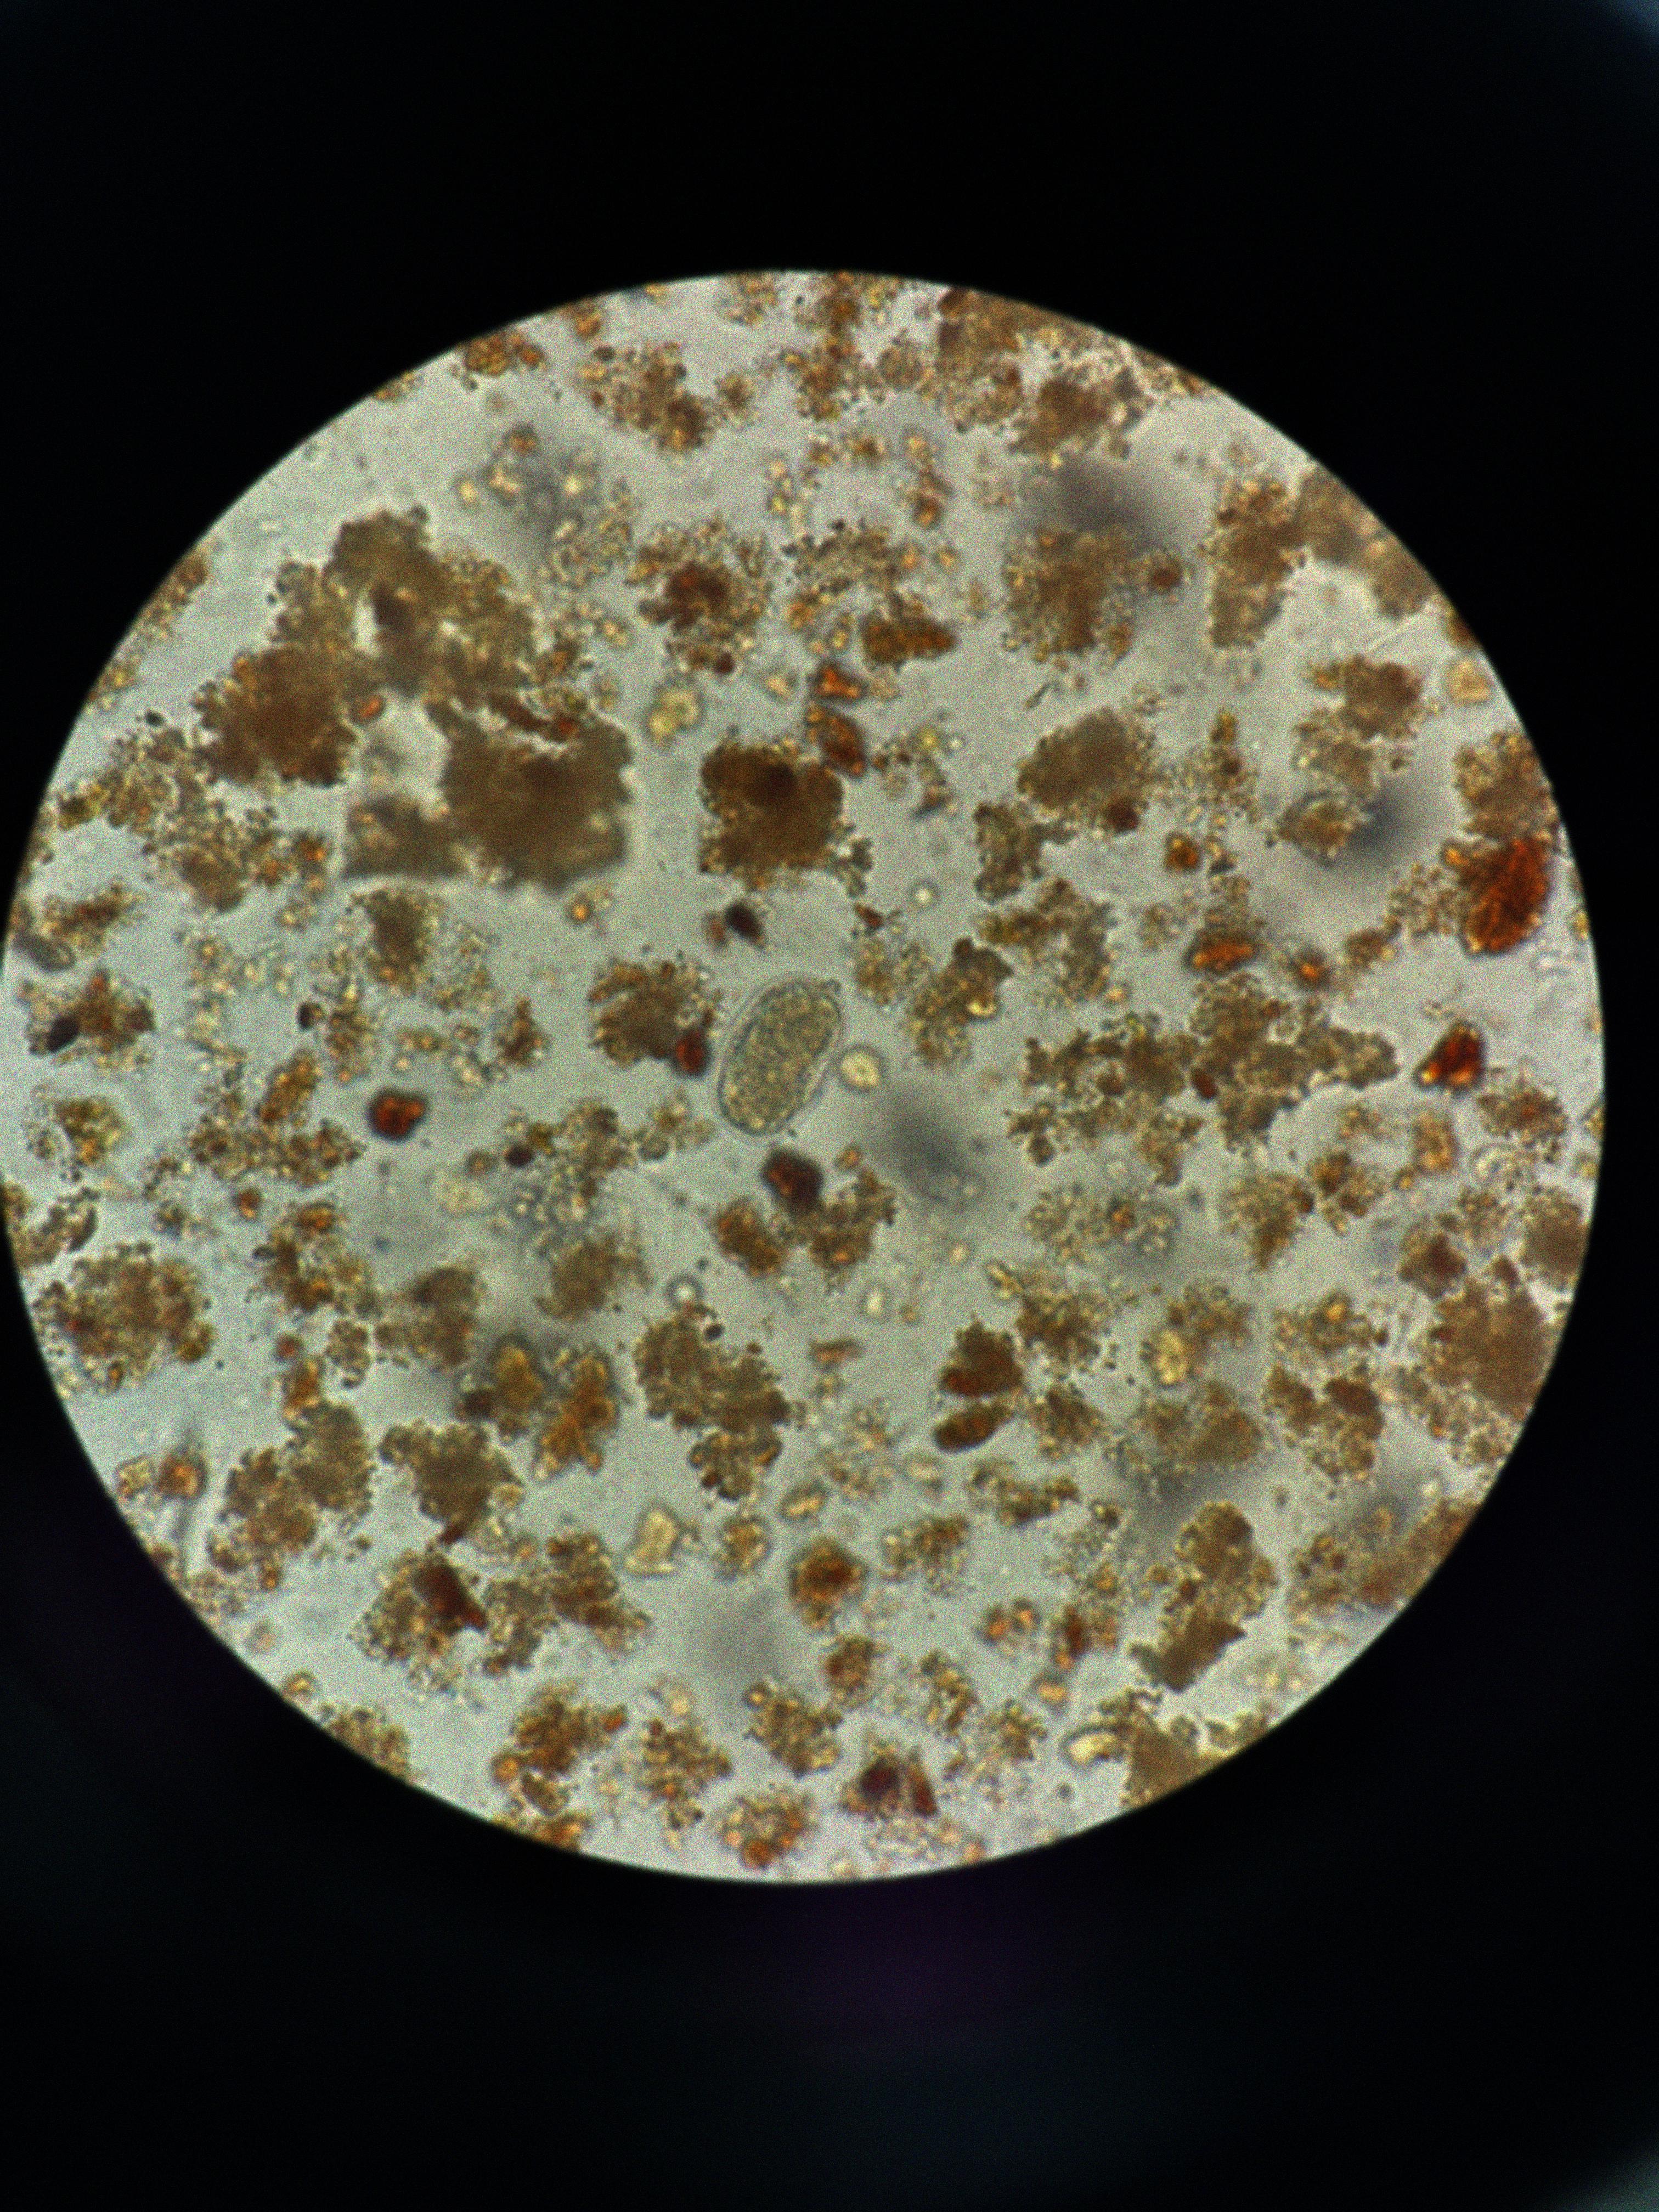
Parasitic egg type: Hookworm egg